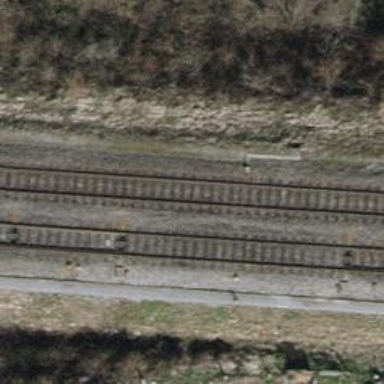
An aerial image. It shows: Railway switch.